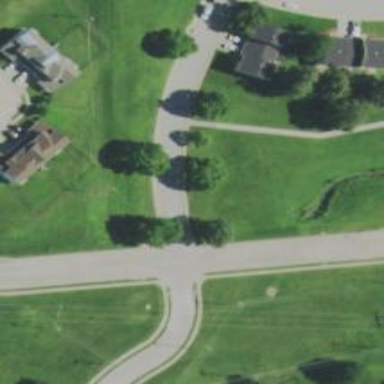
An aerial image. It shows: Unmarked road crossing.